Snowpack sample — Buffalo Mountain, Silverthorne, Colorado, USA (1/25/25, 10:11 AM MST)
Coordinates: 39.6222, -106.1139
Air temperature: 22 °F
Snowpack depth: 110 cm
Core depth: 20 cm
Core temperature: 48.2 °F
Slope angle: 12°, slope face: 102°
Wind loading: high
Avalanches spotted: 0
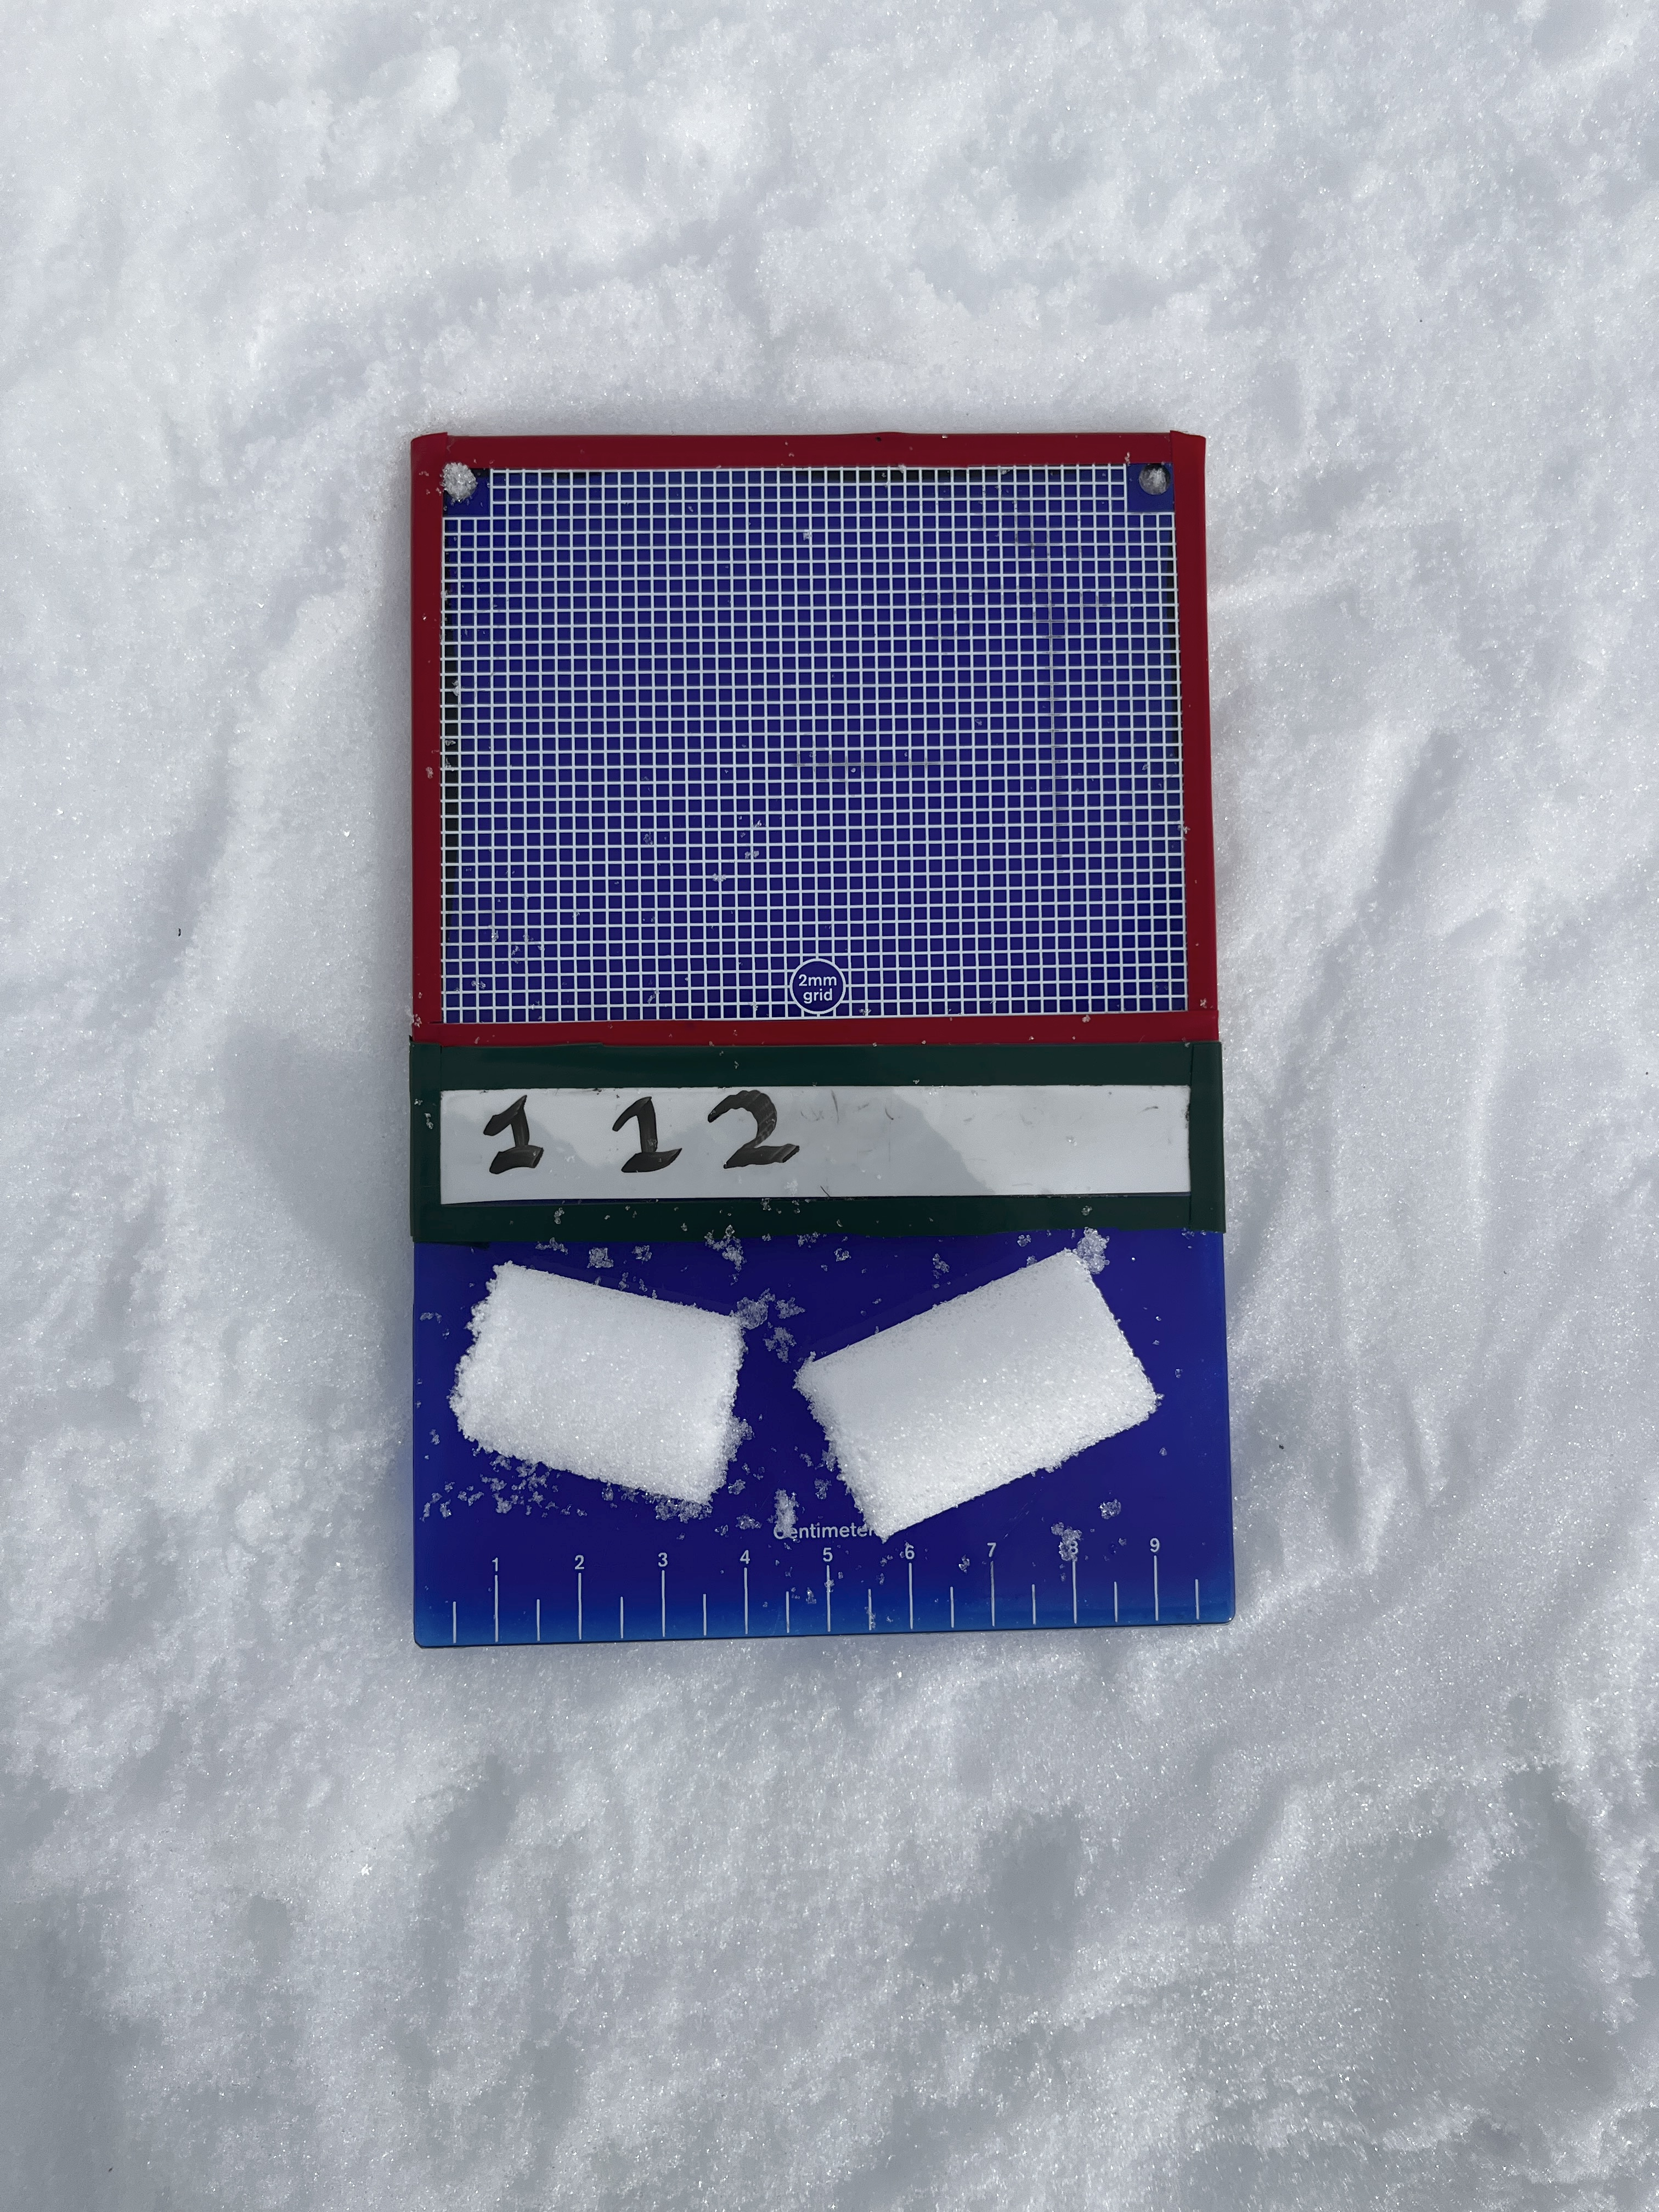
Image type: crystal_card
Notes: No avalanches nearby, collected on the outskirts of a fire break 15 meters from the treeline, on way to Buffalo and Red Mountain